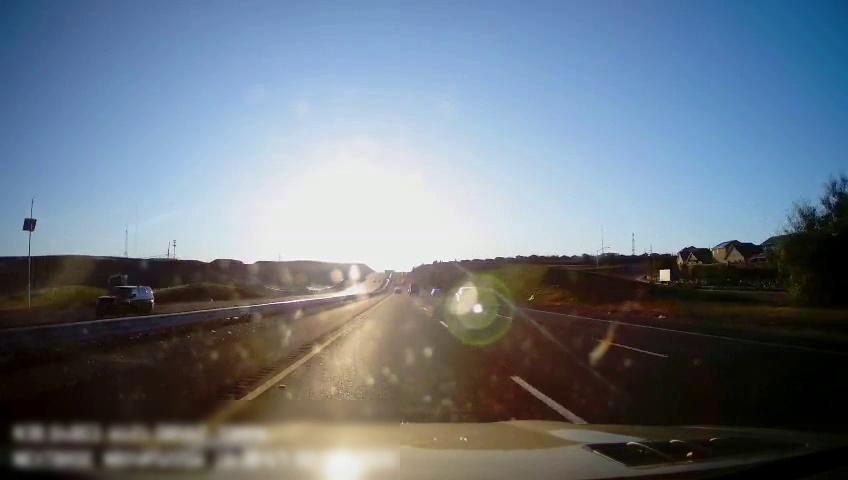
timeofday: Day
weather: Sunny
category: Drivable Space
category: Drivable Space
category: Vehicles | Car
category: Vehicles | Truck
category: Vehicles | SUV
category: Lanes | Current Lane
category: Lanes | Current Lane
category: Lanes | Alternate Lane
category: Lanes | Alternate Lane